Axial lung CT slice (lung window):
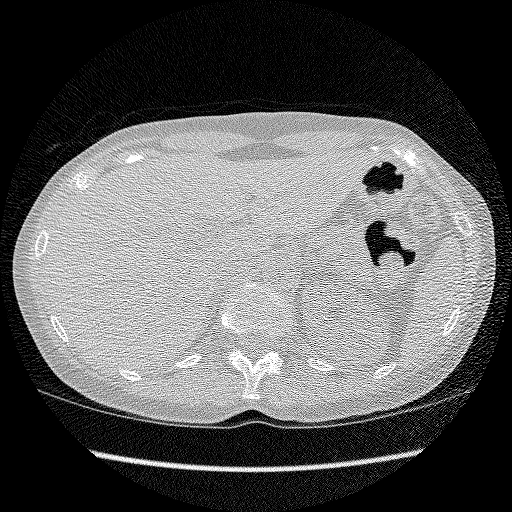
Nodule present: no